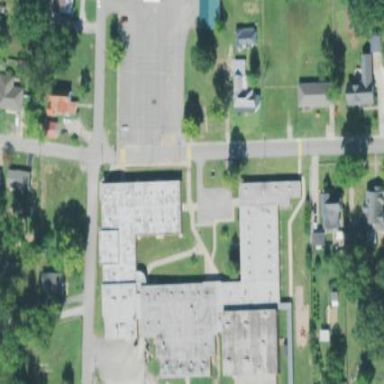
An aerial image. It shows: School building.